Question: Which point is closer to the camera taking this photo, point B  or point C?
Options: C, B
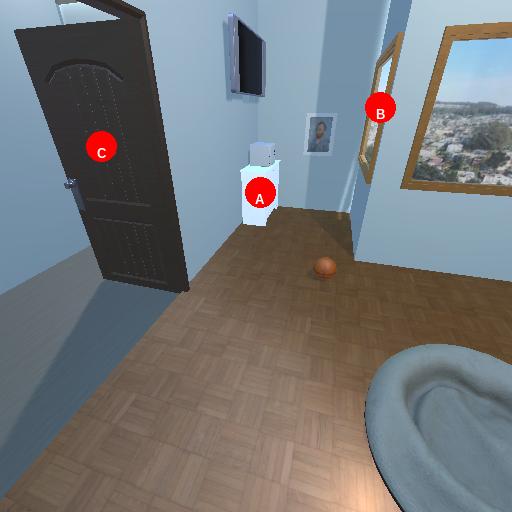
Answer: C